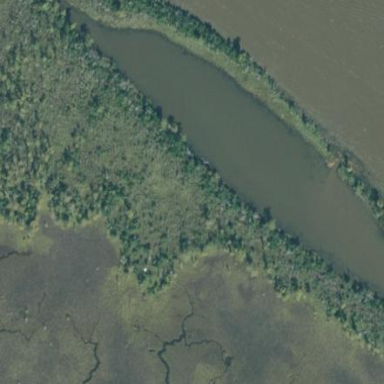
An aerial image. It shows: Swampy wetland area.